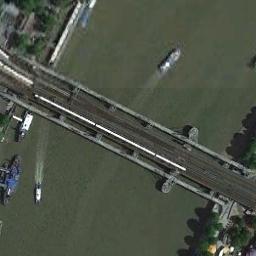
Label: bridge